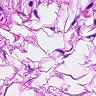
Metastatic tissue present: no